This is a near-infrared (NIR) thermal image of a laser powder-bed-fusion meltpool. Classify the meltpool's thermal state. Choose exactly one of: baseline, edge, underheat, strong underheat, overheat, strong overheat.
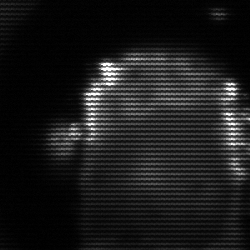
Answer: baseline